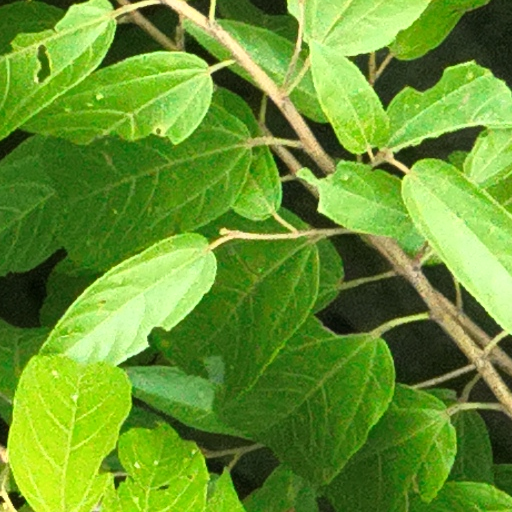
Species: Guazuma ulmifolia
GBIF accepted scientific name: Guazuma ulmifolia
Crown area (m\u00b2): 252.093